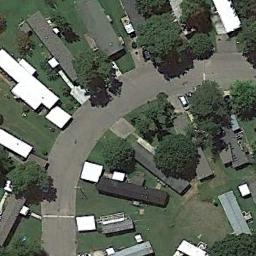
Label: mobile_home_park